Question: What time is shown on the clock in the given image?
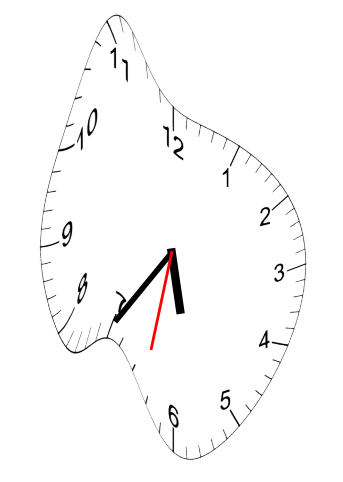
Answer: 05:35:32